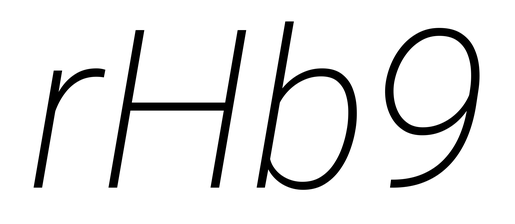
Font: Roboto-Italic_ExtraLight_Italic